Question: I'm building a software repository on top of the Django framework. Because it will contain a lot of files, i want it to make some sense when looking at it through a file manager. So i grouped the files first by the URL of a program they belong to and then by first two letters of that URL. Here's how it looks:

The schema looks like this:
'''
class File(models.Model):
# If called like upload_to, don't put a slash in front of the result
# because we already have one in settings.MEDIA_ROOT
def get_absolute_url(self, filename=None):
return '%sfiles/%s/%s/%s' % ('' if filename else '/',
self.download.url[:2],
self.download.url,
filename or self.name)
name = models.FileField(upload_to=get_absolute_url, max_length=255)
size = models.IntegerField()
title = models.CharField(blank=True, max_length=255)
download = models.ForeignKey('Download', related_name='files')
class Download(models.Model):
url = models.SlugField(unique=True, max_length=255)
title = models.CharField(max_length=255)
'''
There is, however, a minor problem: FileField will store the entire generated path instead of just the name, which i would rather like to avoid. Is there any way to override (probably in my own field class) what FileField writes to the database and how it reconstructs the path after loading the raw field?
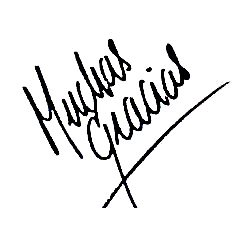
Answer: '''
name = models.FileField(upload_to=get_absolute_url, max_length=255)
'''
upload_to usually looks like this
'''
upload_to ='./files'
'''
It will be stored as ./files/your.file in the db
and as '<MEDIA_ROOT>/files/your.file' at your disk
You can change the 'upload_to'-String to whatever fits best for you programatically
'''
upload_to ='./files'+'/subdir'
'''
but it should start with './'
<URL>
'get_absolute_url()' should return a url like <URL>
to remove the path from the file name you could do string operations in File.save() like
'''
def save(self, force_insert=False, force_update=False):
self.name = self.name[self.name.rfind('/')+1:]
super(File, self).save(force_insert, force_update)
'''